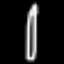
Label: pencil